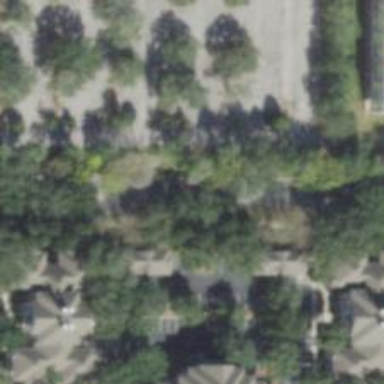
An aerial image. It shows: Residential road with sidewalk on the left side.